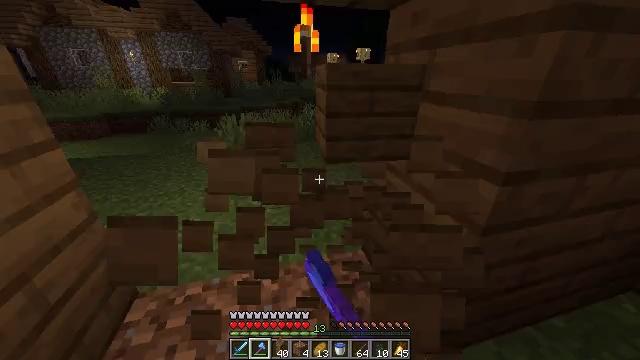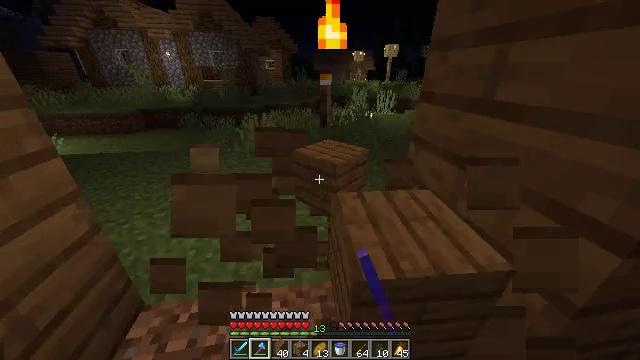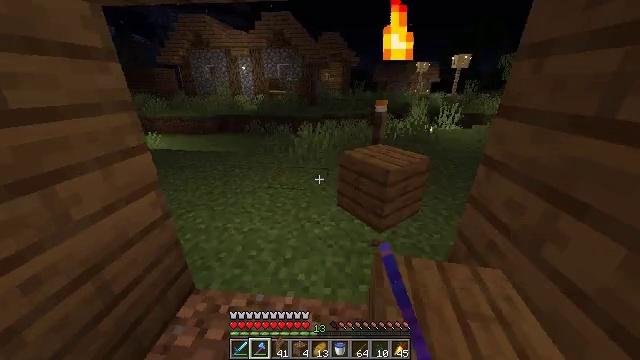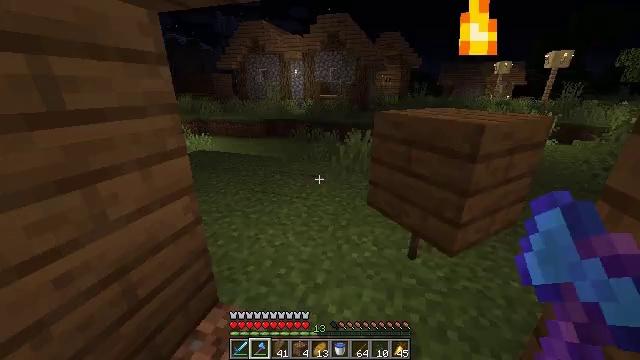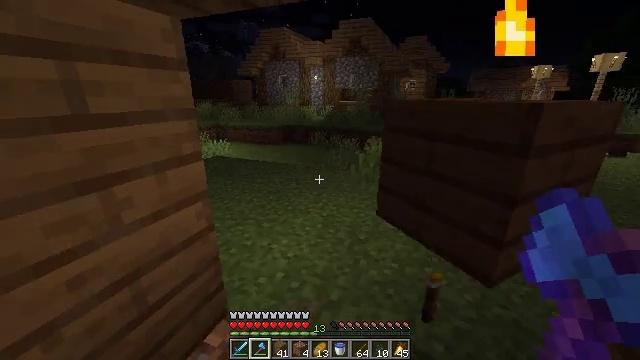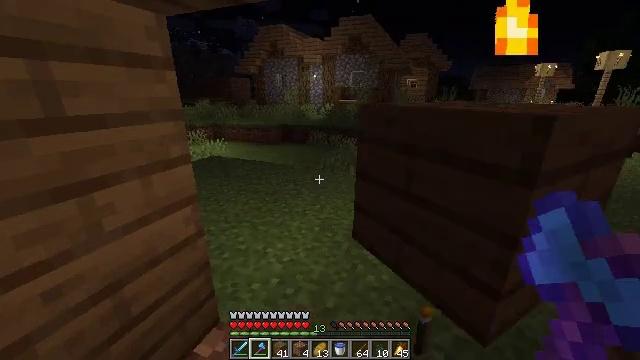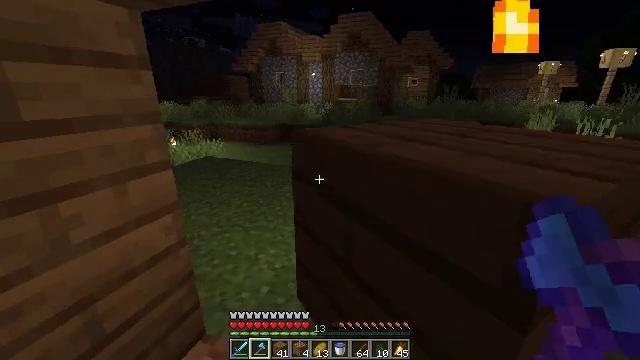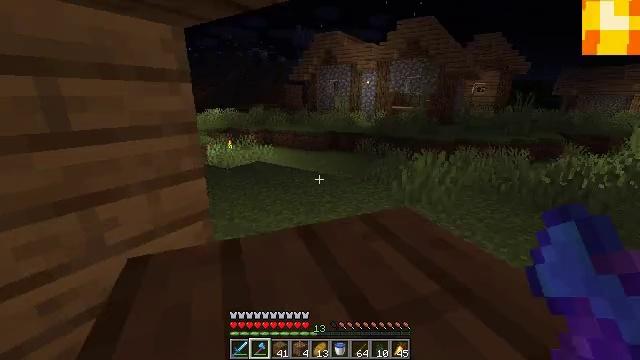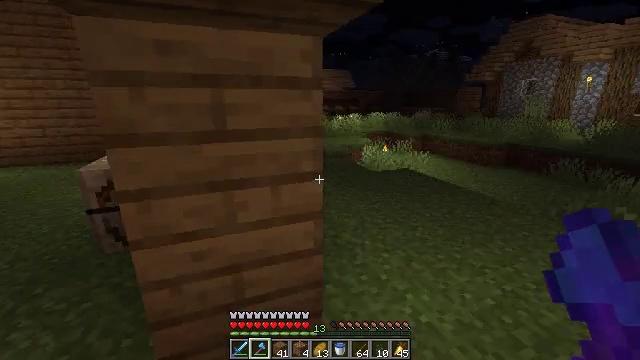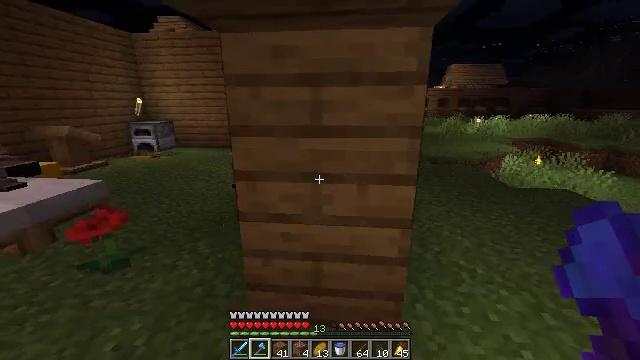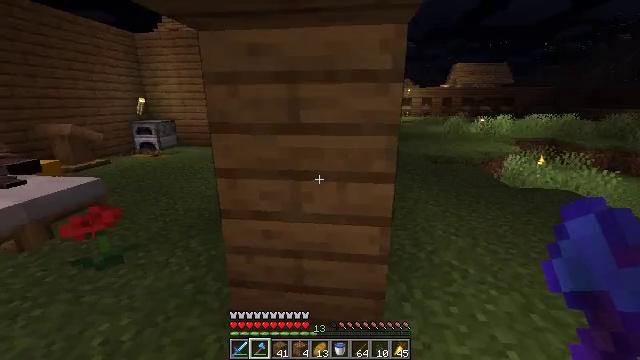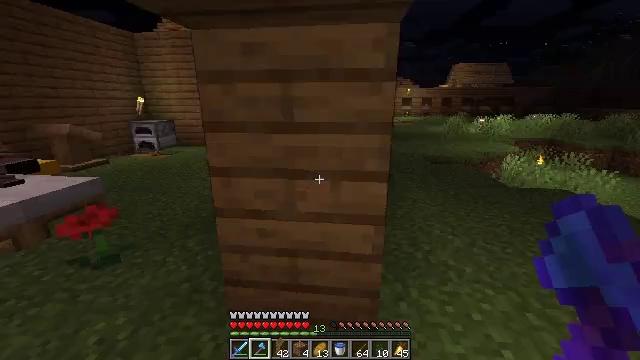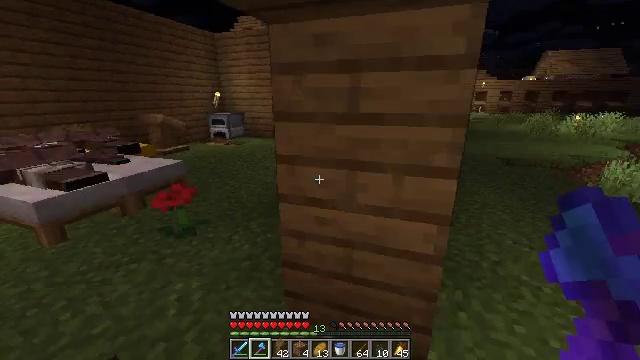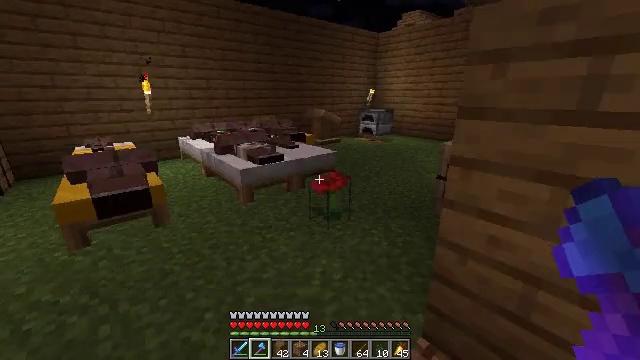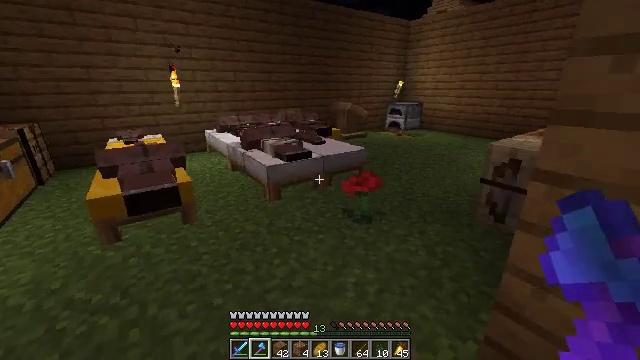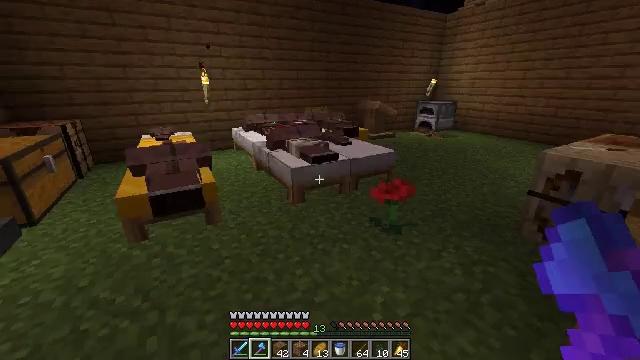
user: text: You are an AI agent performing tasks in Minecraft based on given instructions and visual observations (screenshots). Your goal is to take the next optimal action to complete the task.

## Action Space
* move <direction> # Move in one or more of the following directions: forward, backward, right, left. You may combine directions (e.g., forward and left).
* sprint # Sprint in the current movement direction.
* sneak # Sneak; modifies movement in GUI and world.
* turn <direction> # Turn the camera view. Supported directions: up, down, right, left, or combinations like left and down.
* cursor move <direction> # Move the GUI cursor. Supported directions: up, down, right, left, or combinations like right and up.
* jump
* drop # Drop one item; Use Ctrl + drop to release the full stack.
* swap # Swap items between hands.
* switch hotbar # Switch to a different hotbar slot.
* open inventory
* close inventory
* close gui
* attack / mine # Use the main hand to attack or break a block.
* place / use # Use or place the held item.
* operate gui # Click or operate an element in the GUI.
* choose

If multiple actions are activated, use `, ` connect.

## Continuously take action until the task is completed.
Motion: motion action
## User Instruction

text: Remove the white bed from its place.
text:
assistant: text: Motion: turn left
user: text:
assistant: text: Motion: turn left and up
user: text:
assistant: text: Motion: turn left and up
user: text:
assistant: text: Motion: turn left and up
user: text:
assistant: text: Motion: move forward and move right
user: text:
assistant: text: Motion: move forward and move right
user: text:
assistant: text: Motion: move forward and move right, turn left and up
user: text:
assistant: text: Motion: move forward and move right, turn left
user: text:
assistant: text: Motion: move right, turn left
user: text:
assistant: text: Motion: no_op
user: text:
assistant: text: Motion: move left
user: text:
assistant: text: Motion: move left, turn left and down
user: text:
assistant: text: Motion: move forward and move left, turn left
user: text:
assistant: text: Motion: move forward, turn left and down
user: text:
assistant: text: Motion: move forward, turn left
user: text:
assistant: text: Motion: move forward
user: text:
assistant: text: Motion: move forward
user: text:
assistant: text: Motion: move forward, turn left
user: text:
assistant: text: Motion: move forward, turn left and down
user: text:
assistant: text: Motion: move forward
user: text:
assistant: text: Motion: move forward
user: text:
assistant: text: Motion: move forward, turn down
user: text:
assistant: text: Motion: move forward, turn left and down
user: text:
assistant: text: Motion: move forward, turn left and down
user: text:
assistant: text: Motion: move forward
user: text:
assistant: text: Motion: turn down
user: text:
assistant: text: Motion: move forward, turn down
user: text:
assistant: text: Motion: move forward, turn right and down
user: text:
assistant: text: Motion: move forward, turn right and down
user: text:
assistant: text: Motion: move forward and move right, turn right